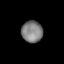
Tissue: lung
Cell type: Others
Senescence score: 0.1919
Nuclear area (px): 447
Mean DAPI intensity: 126.197